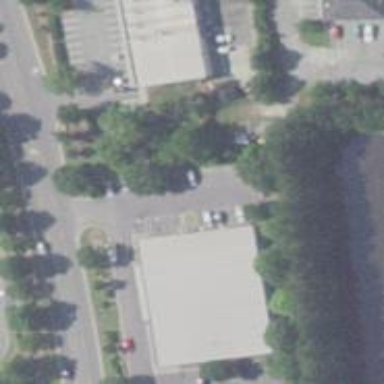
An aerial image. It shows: Fitness centre on leisure land.